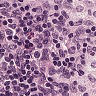
Metastatic tissue present: no